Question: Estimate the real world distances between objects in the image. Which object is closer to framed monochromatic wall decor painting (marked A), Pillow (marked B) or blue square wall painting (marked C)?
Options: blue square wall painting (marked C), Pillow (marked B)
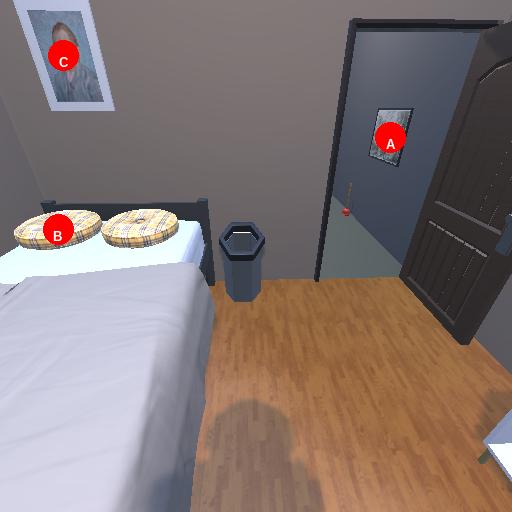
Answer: blue square wall painting (marked C)